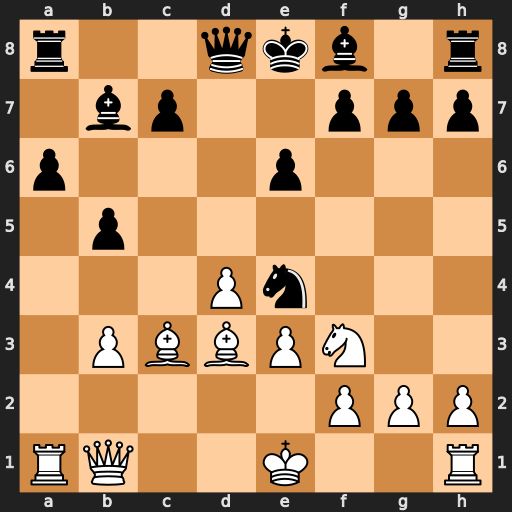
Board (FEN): r2qkb1r/1bp2ppp/p3p3/1p6/3Pn3/1PBBPN2/5PPP/RQ2K2R
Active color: w
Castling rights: KQkq
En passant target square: -
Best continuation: Bxe4 Bxe4 Qxe4